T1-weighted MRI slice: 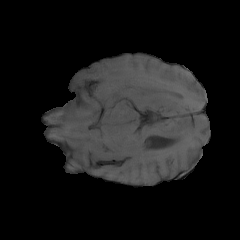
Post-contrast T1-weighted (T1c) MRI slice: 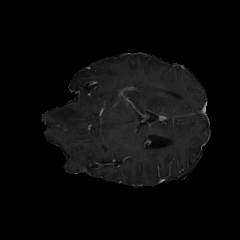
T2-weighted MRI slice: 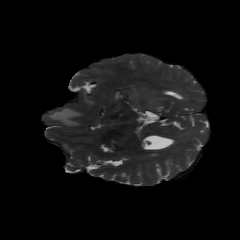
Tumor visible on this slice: yes